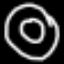
Label: donut